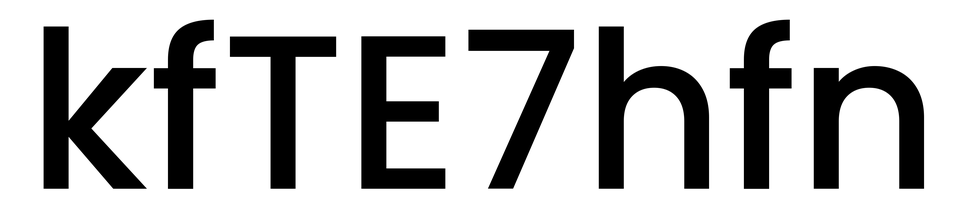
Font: Poppins-Medium